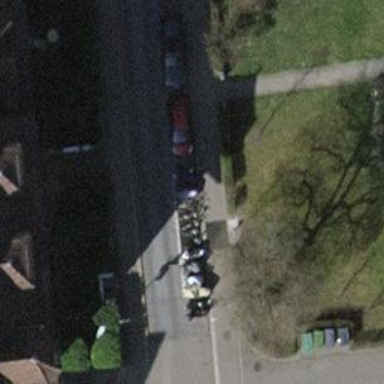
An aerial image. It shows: Bicycle parking area.